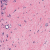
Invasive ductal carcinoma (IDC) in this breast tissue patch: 0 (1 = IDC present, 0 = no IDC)